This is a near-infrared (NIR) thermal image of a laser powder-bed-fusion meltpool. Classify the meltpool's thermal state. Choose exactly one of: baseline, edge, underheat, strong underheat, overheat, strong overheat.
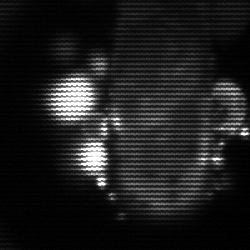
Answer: strong underheat